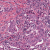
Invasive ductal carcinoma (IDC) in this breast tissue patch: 1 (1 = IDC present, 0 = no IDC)